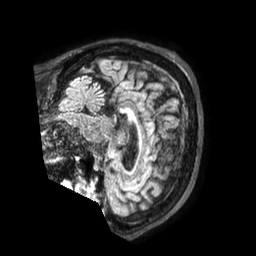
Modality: FLAIR
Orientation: sagittal
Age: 78
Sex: female
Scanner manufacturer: philips
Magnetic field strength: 3 T
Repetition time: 4.8 s
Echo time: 0.34 s